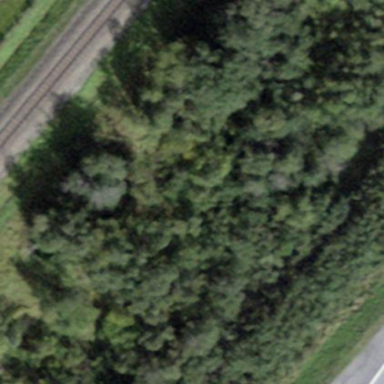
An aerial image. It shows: Patch of scrub vegetation.